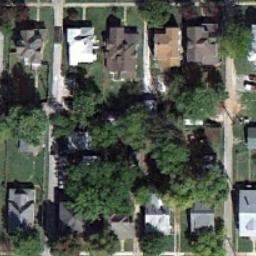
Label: medium_residential